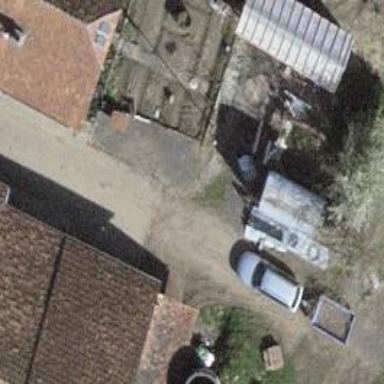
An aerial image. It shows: Farm.